Question: Count the number of objects in the diagram.
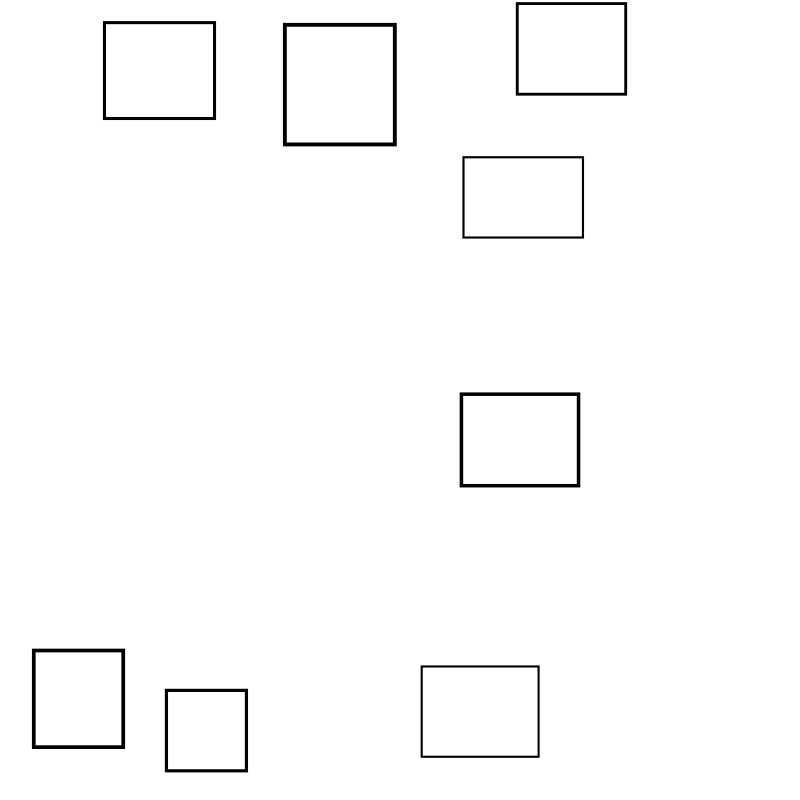
Answer: 8